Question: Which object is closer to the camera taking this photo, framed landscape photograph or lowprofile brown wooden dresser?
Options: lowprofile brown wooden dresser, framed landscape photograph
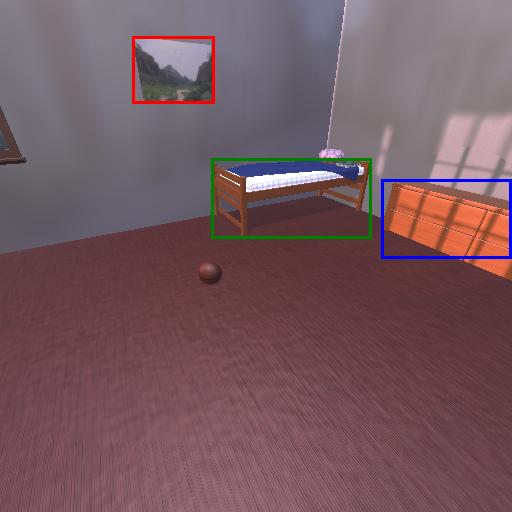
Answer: lowprofile brown wooden dresser